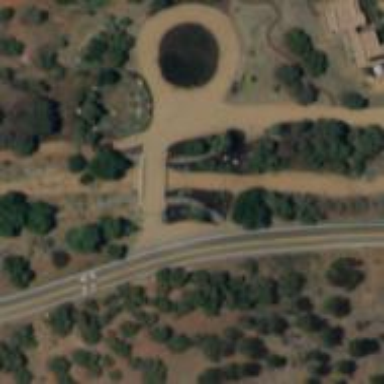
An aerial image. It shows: Driveway bridge over service road.